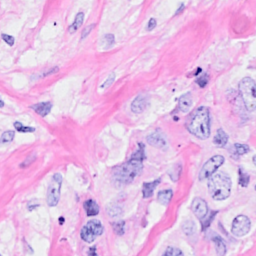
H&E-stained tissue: Breast